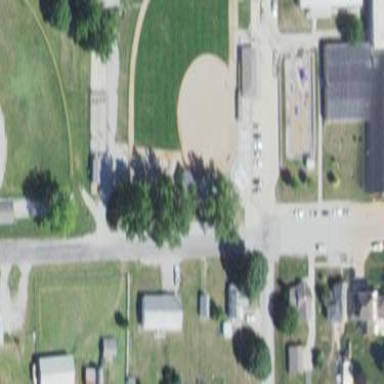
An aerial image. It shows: Softball pitch for leisure sports.